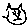
Label: cat